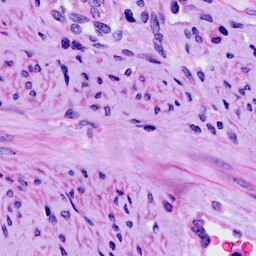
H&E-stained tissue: Cervix